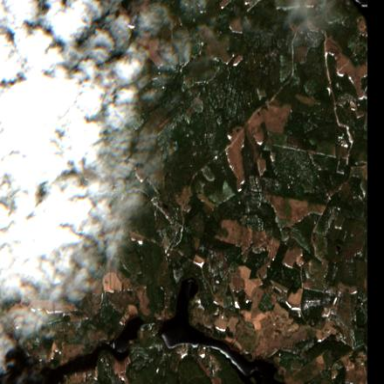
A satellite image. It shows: Mixed leaf woodland.